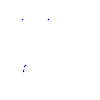
Particle: proton